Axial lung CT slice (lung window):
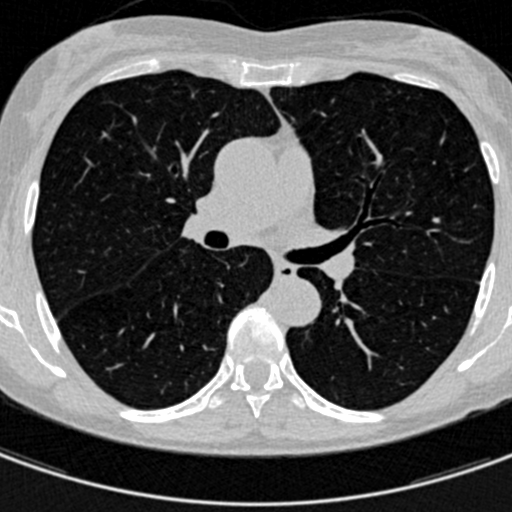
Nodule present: no